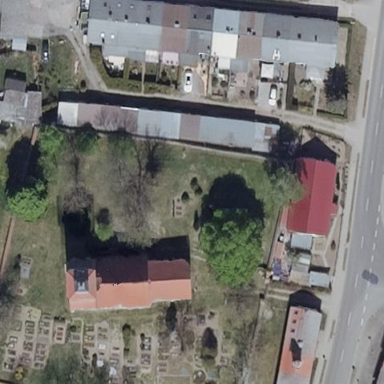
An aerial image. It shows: Cemetery.